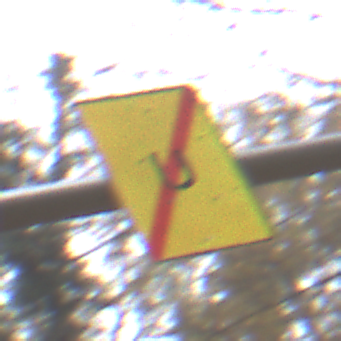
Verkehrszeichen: EndeUmleitung
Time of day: MorningAfternoon
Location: Outdoor (Nature)
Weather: Overcast
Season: Autumn
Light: Natural